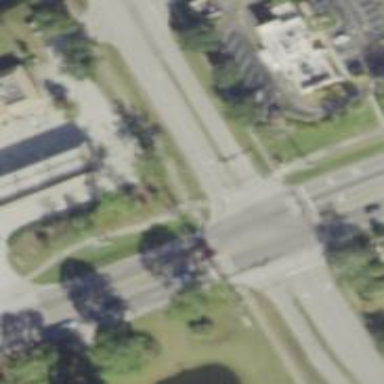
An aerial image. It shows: Marked crossing on the road.